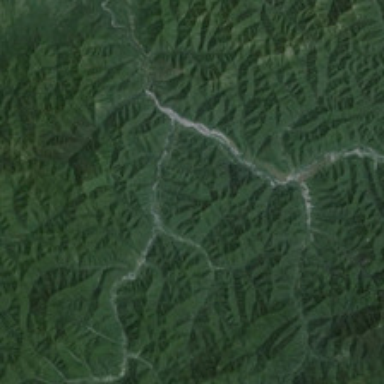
A long river flows through the mountain .